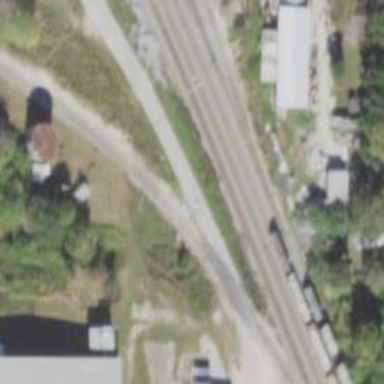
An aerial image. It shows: Abandoned spur railway.